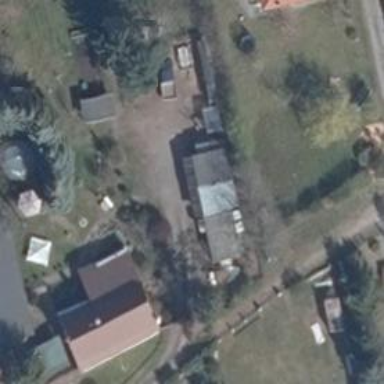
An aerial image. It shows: Driveway.